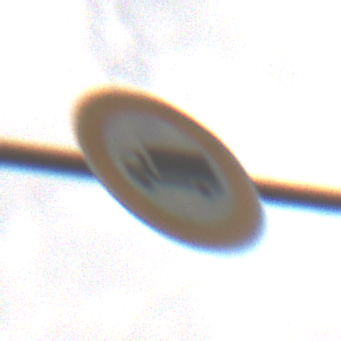
Verkehrszeichen: VerbotFuerKraftfahrzeugeUeberDreiKommaFuenfTonnen
Umgebung: Outdoor, Suburban
Tageszeit: MorningAfternoon
Wetter: Overcast
Licht: Natural
Jahreszeit: NotSpecified
Kontrast: LowContrast